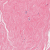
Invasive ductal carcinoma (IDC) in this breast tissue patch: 0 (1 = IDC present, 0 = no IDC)